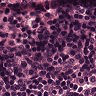
Metastatic tissue present: no